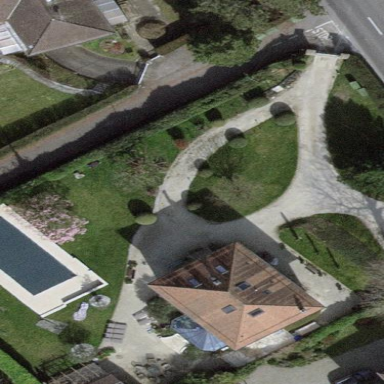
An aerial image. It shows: Garden surrounded by fence.